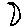
Label: moon